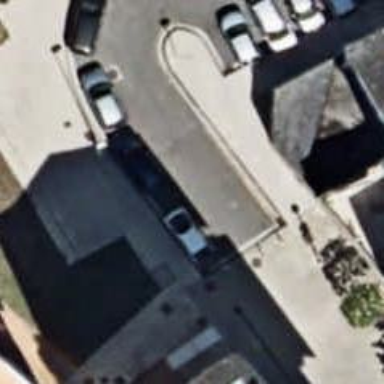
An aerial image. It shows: Bollard.